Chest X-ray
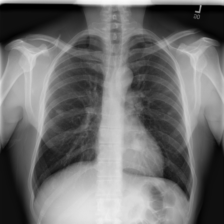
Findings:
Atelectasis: negative
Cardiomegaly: negative
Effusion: negative
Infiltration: negative
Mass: negative
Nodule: negative
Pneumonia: negative
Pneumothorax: negative
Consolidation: negative
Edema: negative
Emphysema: negative
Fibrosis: negative
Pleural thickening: negative
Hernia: negative